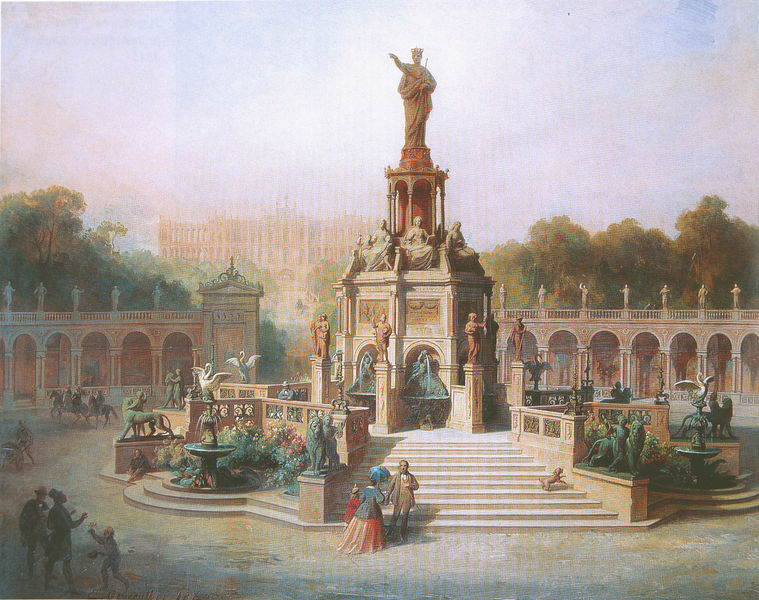
Titel: Entwurf zu einem Denkmal für Maximilian II. in der Münchner Maximilianstraße
Künstler: Eugen Napoleon Neureuther
Standort: München
Institution: Stadtmuseum
Schlagwörter: baum, blau, gemälde, himmel, mann, wasser, weiß, wolken, bäume, grün, menschen, stadt, frau, hintergrund, hut, jahrhundertwende, kleid, männer, säule, anlage, dame, gebäude, haus, hund, park, schloss, sonnenschirm, tier, tiere, wolke, zaun, rock, zylinder, architektur, barock, sockel, stehen, stein, bild, öl, vögel, brüstung, boden, figur, gewand, familie, kind, klassizismus, paar, krone, wald, brunnen, pferd, pferde, reiter, skulptur, statue, farbig, schwan, bogen, perspektive, stab, mauer, hof, ausflug, platz, pilaster, figuren, rundbogen, staffage, treppe, treppen, könig, geländer, stufe, stufen, bronze, plastik, podest, bauer, panorama, treppenstufen, burg, bayern, münchen, palast, ideal, denkmal, bürger, koloriert, pelikan, arkaden, rom, tore, biedermeier, kolorit, statuen, toga, rundbögen, konsolen, löwe, spaziergänger, maria, kupferstich, gruß, brunne, victoria, oktogon, oktogonal, ludwig, staffagefiguren, szepter, erhöhung, monument, säulengang, treppenpodest, versailles, paare, arkadengang, rundgang, maximilian, landtag, maximilianeum, brunen, denkmalkultur, maximilian ii., maximilian ii. von bayern, maximlian ii., neureuther, petersplatz, platzanlage, sans soussi, schlosspark, schönbrunn, potsdam, max i. joseph, maximilaneum, böume, zeigegestus, imperator, stadtszene, brunnenanlage, prunkplatz, renesous